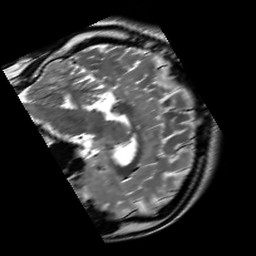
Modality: T2w
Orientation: sagittal
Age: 22
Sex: male
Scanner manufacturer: siemens
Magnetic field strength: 3 T
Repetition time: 7 s
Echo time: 0.09 s